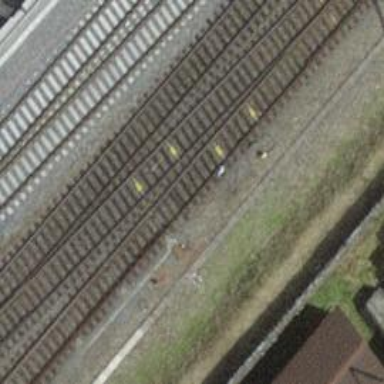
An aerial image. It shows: Railway switch.